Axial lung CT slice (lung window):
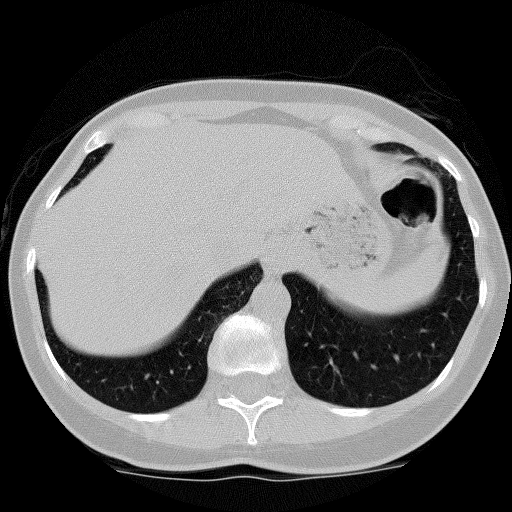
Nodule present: no